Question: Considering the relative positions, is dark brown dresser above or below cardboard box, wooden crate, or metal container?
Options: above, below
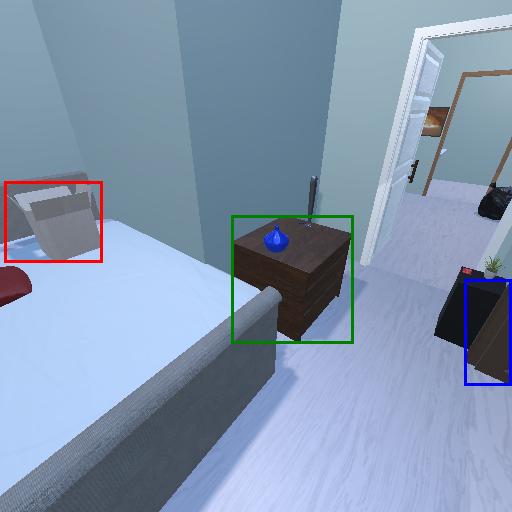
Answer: above